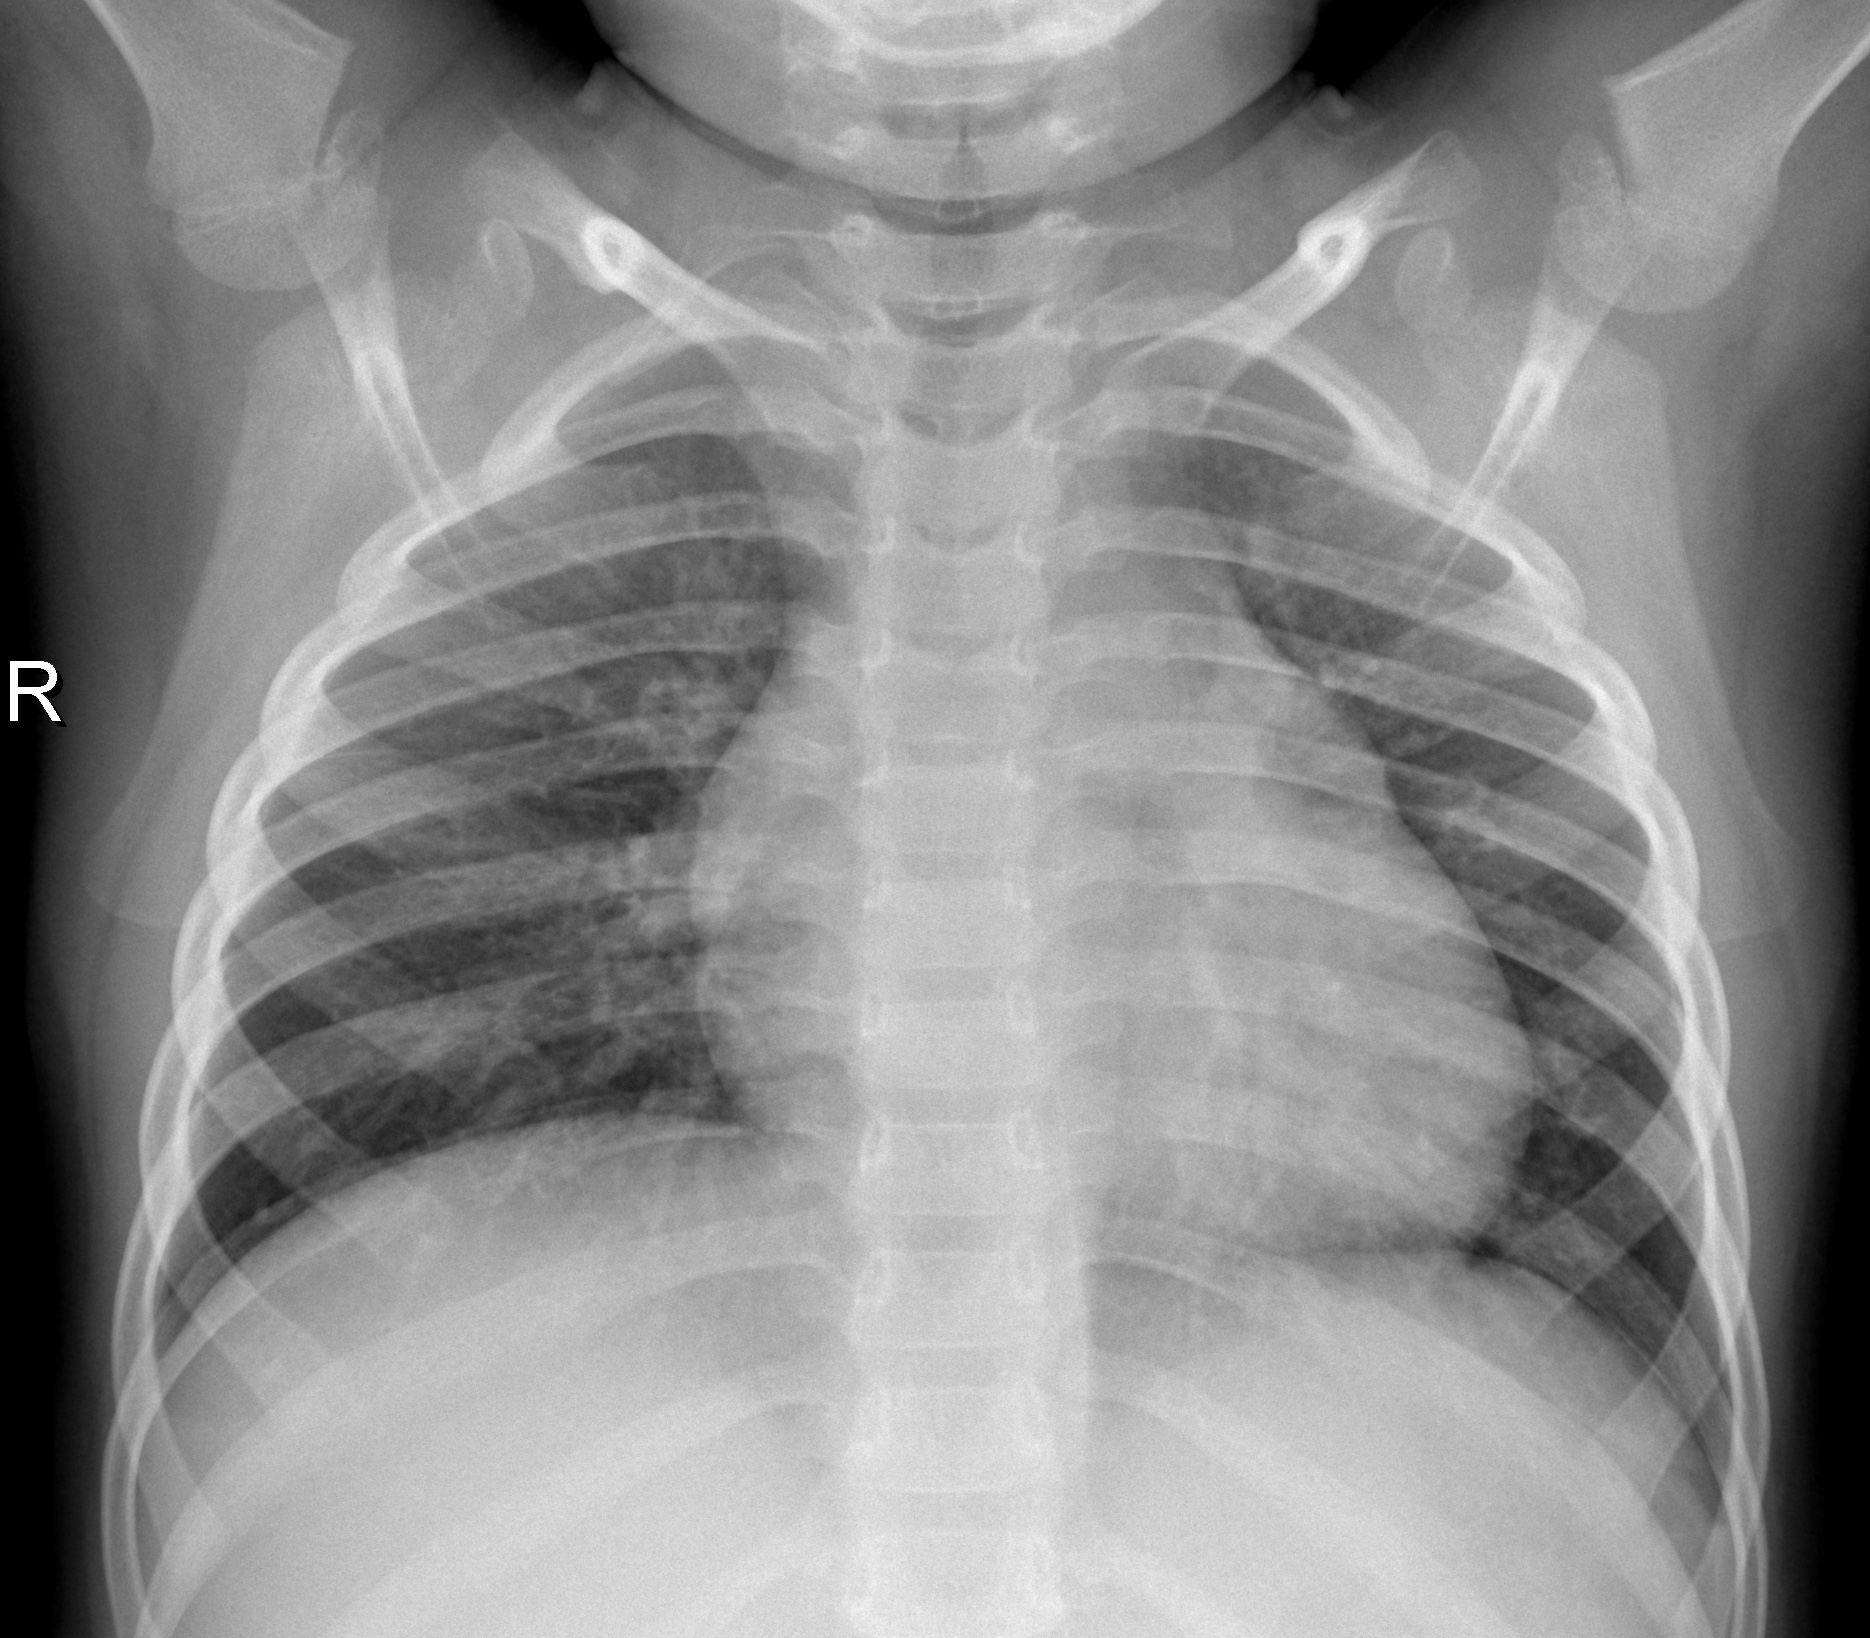
Diagnosis: NORMAL